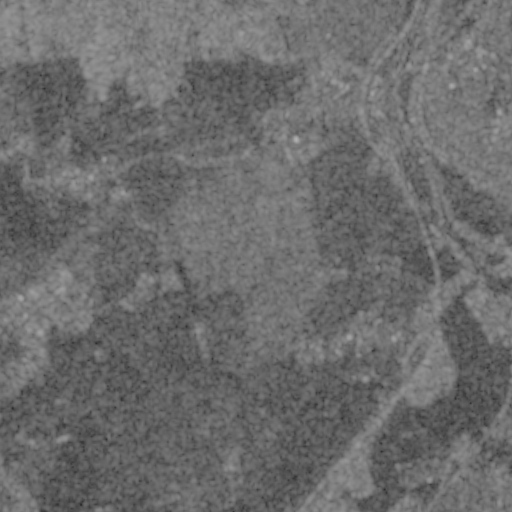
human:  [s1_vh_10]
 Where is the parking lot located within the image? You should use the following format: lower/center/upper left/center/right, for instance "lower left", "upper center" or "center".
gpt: The parking lot is located in the upper right of the image.
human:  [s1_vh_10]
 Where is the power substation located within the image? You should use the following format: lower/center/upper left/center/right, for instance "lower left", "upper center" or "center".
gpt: The power substation is located in the center left of the image.
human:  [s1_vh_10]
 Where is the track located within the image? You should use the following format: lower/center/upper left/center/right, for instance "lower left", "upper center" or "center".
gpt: The track is located in the lower right of the image.
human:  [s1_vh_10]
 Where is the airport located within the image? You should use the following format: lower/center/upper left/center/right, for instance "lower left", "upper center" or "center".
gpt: There is no airport in the image.

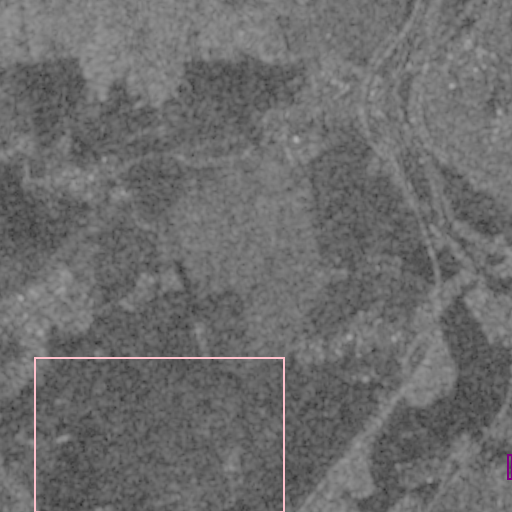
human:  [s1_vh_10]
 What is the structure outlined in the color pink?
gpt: The structure outlined in pink is a crop field.
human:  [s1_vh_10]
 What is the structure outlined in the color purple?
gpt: The structure outlined in purple is a track.
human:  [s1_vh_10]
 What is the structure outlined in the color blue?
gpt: There is no blue outline.